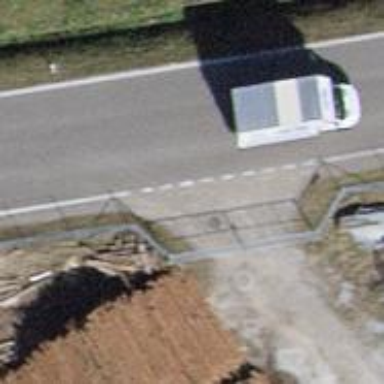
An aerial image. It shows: Gate.